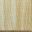
Piece: xx